Question: I'm trying to add a custom tab in catalog, I'm following <URL>.
So I want to achieve something like this

I have followed every instructions in the tutorial but still can't get it right.
I have disabled the catching and enabled debugging. I have checked the logs but I don't get any errors related this module.
My code
'''
<config>
<modules>
<Fishpig_Customtabs>
<active>true</active>
<codePool>local</codePool>
</Fishpig_Customtabs>
</modules>
</config>
'''
'''
<?xml version="1.0"?>
<config>
<modules>
<Fishpig_CustomTabs>
<version>0.1.0</version>
</Fishpig_CustomTabs>
</modules>
<global>
<blocks>
<customtabs>
<class>Fishpig_Customtabs_Block</class>
</customtabs>
</blocks>
<models>
<customtabs>
<class>Fishpig_Customtabs_Model</class>
</customtabs>
</models>
</global>
<adminhtml>
<layout>
<updates>
<customtabs>
<file>customtabs.xml</file>
</customtabs>
</updates>
</layout>
<events>
<catalog_product_save_after>
<observers>
<fishpig_save_product_data>
<type>singleton</type>
<class>customtabs/observer</class>
<method>saveProductTabData</method>
</fishpig_save_product_data>
</observers>
</catalog_product_save_after>
</events>
</adminhtml>
</config>
'''
'''
<?php
class Fishpig_Customtabs_Block_Adminhtml_Catalog_Product_Tab
extends Mage_Adminhtml_Block_Template
implements Mage_Adminhtml_Block_Widget_Tab_Interface {
/**
* Set the template for the block
*
*/
public function _construct()
{
parent::_construct();
$this->setTemplate('customtabs/catalog/product/tab.phtml');
}
/**
* Retrieve the label used for the tab relating to this block
*
* @return string
*/
public function getTabLabel()
{
return $this->__('My Custom Tab');
}
/**
* Retrieve the title used by this tab
*
* @return string
*/
public function getTabTitle()
{
return $this->__('Click here to view your custom tab content');
}
/**
* Determines whether to display the tab
* Add logic here to decide whether you want the tab to display
*
* @return bool
*/
public function canShowTab()
{
return true;
}
/**
* Stops the tab being hidden
*
* @return bool
*/
public function isHidden()
{
return false;
}
/**
* AJAX TAB's
* If you want to use an AJAX tab, uncomment the following functions
* Please note that you will need to setup a controller to recieve
* the tab content request
*
*/
/**
* Retrieve the class name of the tab
* Return 'ajax' here if you want the tab to be loaded via Ajax
*
* return string
*/
# public function getTabClass()
# {
# return 'my-custom-tab';
# }
/**
* Determine whether to generate content on load or via AJAX
* If true, the tab's content won't be loaded until the tab is clicked
* You will need to setup a controller to handle the tab request
*
* @return bool
*/
# public function getSkipGenerateContent()
# {
# return false;
# }
/**
* Retrieve the URL used to load the tab content
* Return the URL here used to load the content by Ajax
* see self::getSkipGenerateContent & self::getTabClass
*
* @return string
*/
# public function getTabUrl()
# {
# return null;
# }
}
'''
'''
<?xml version="1.0"?>
<layout>
<adminhtml_catalog_product_edit>
<reference name="product_tabs">
<action method="addTab">
<name>my_custom_tab</name>
<block>customtabs/adminhtml_catalog_product_tab</block>
</action>
</reference>
</adminhtml_catalog_product_edit>
</layout>
'''
'''
<div class="input-field">
<label for="custom_field">Custom Field</label>
<input type="text" class="input-text" name="custom_field" id="custom_field" />
</div>
'''
I have checked the code twice still the tab does not appear, am I missing something? How do I check if I have made a mistake in my module?
To be sure I have also added the model code
'''
class Fishpig_Customtabs_Model_Observer
{
/**
* Flag to stop observer executing more than once
*
* @var static bool
*/
static protected $_singletonFlag = false;
/**
* This method will run when the product is saved from the Magento Admin
* Use this function to update the product model, process the
* data or anything you like
*
* @param Varien_Event_Observer $observer
*/
public function saveProductTabData(Varien_Event_Observer $observer)
{
if (!self::$_singletonFlag) {
self::$_singletonFlag = true;
$product = $observer->getEvent()->getProduct();
try {
/**
* Perform any actions you want here
*
*/
$customFieldValue = $this->_getRequest()->getPost('custom_field');
/**
* Uncomment the line below to save the product
*
*/
//$product->save();
}
catch (Exception $e) {
Mage::getSingleton('adminhtml/session')->addError($e->getMessage());
}
}
}
/**
* Retrieve the product model
*
* @return Mage_Catalog_Model_Product $product
*/
public function getProduct()
{
return Mage::registry('product');
}
/**
* Shortcut to getRequest
*
*/
protected function _getRequest()
{
return Mage::app()->getRequest();
}
}
'''
Still it does not work. I'm new to magento and I have no idea what has gone wrong. Can someone please point out my mistake or a sample code?
My full code can be found <URL>.
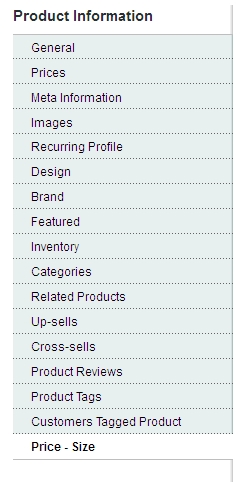
Answer: In order to register the custom tab in the new product and the edit product
I changed my code to
'''
<?xml version="1.0"?>
<layout>
<adminhtml_catalog_product_new>
<reference name="product_tabs">
<action method="addTab">
<name>my_custom_tab</name>
<block>customtabs/adminhtml_catalog_product_tab</block>
</action>
</reference>
</adminhtml_catalog_product_new>
<adminhtml_catalog_product_edit>
<reference name="product_tabs">
<action method="addTab">
<name>my_custom_tab</name>
<block>customtabs/adminhtml_catalog_product_edit</block>
</action>
</reference>
</adminhtml_catalog_product_edit>
</layout>
'''
and added another block called 'Edit.php' besides 'Tab.php'